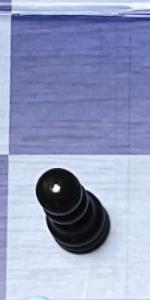
Label: Pawn_Black